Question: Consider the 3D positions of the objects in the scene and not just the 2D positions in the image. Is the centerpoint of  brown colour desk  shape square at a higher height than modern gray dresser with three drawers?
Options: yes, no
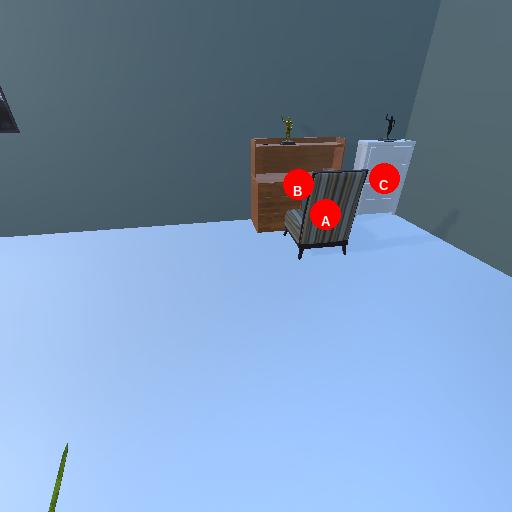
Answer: yes